Question: I'm learning Unity 2D and I want to do something like this:

Basically the character runs into the box/edge and it falls over. BUT! I want to lock down the X axis somehow. So in reality it would kinda look like if it was just rotated simple by 90 degrees (with some kind of acceleration).
I've tried to do it with rigidbody2d and edgecollider and AddForceAtPosition, but I failed miserably.
What I really wanted to do is lock down the "wall" and apply the force at the very top of the rigidbody so it would just fall over to the right, but it simply didn't work out.
Any help would be appreciated!
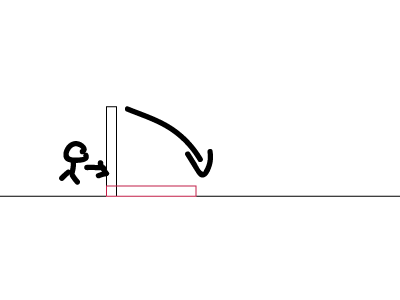
Answer: Remember that same logic applies to physics in games as it does to physics in real life. Just make a hinge and put the anchor and connected anchor at the same location at the bottom and set a limit for hinge.
Wall:
<URL>
Hinge:
<URL>
I set Lower Angle to something near 90, otherwise wall becomes uneven when it drops.
Remember to put a Rigidbody2D and a Box Collider for wall.